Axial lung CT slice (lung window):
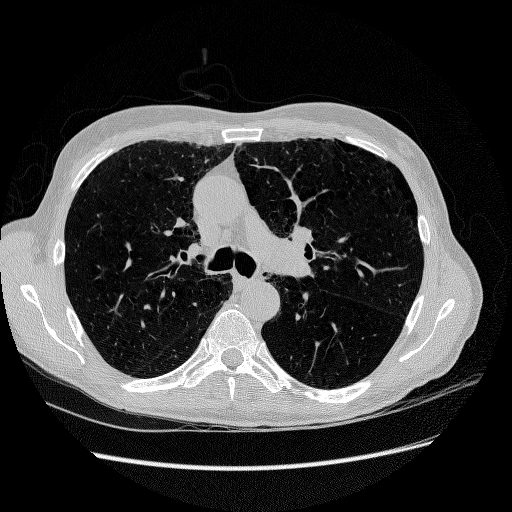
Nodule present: no